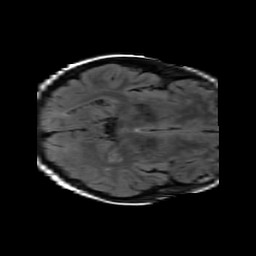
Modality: FLAIR
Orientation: axial
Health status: ill
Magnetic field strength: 3 T